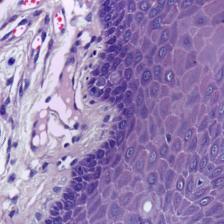
Diagnosis: Normal